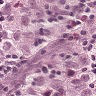
Metastatic tissue present: yes